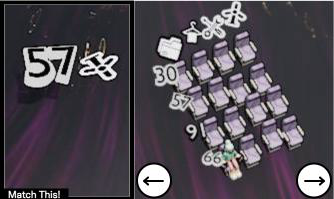
Task: seats
Answer: no